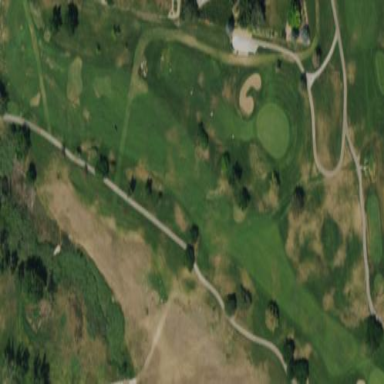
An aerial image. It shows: Grassy area designated as golf fairway.